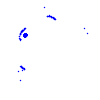
Particle: electron